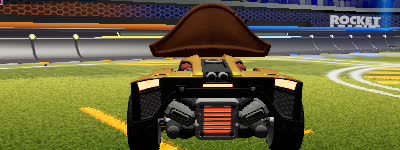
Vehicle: breakout